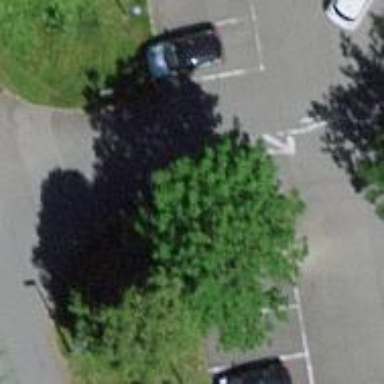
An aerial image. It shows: Asphalt parking aisle road.